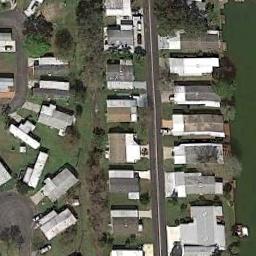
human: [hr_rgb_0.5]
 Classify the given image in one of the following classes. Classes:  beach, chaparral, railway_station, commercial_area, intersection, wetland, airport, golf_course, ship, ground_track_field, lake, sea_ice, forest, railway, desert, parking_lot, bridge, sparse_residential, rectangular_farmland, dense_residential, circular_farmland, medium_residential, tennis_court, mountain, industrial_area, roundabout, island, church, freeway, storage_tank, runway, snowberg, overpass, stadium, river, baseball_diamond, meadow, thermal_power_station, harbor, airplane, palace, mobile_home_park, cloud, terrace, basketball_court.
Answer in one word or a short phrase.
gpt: mobile_home_park